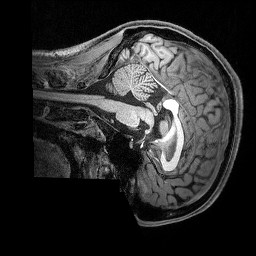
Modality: T1w
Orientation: sagittal
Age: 20
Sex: male
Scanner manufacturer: siemens
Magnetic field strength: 3 T
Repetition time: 2.5 s
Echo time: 0.00369 s